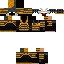
A male human skin with dark skin, wearing brown bald dressed in a yellow hoodie and black pants, featuring a closed mouth.